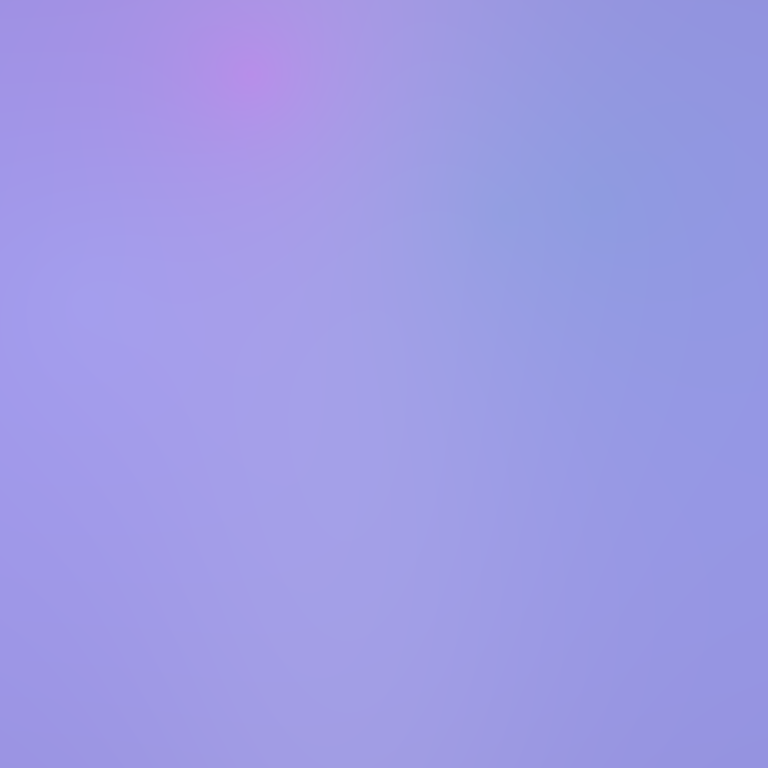
Abstract light effect, smooth gradient from soft lavender to gentle pink, serene atmosphere, diffuse glow, no room, no furniture, no objects.